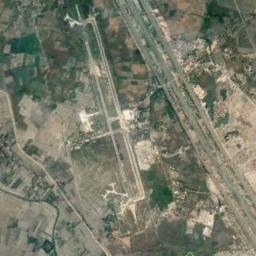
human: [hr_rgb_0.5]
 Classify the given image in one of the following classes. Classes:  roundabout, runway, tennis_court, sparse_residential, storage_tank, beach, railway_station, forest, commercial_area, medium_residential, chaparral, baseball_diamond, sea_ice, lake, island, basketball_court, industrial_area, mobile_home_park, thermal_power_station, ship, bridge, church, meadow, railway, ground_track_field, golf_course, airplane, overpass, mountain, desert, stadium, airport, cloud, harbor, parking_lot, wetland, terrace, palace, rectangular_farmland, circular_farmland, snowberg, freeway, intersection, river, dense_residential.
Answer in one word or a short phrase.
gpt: airport